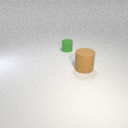
small green rubber cylinder to the left of large brown rubber cylinder